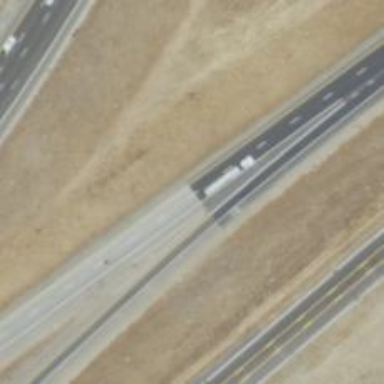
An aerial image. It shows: Motorway.